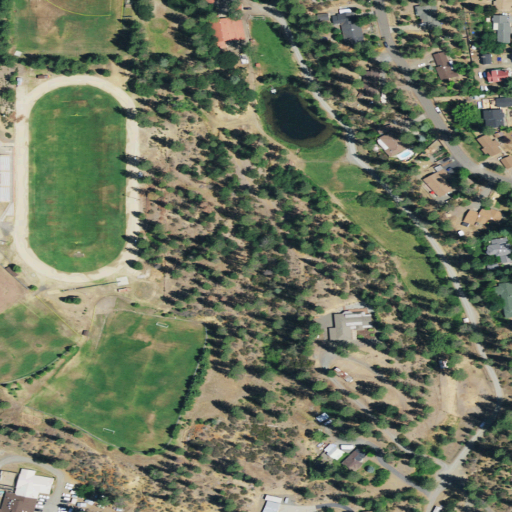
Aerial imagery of valley in California named Ash Hollow containing open development, shrub, low intensity development, grassland, and medium intensity development